Question: Count the number of objects in the diagram.
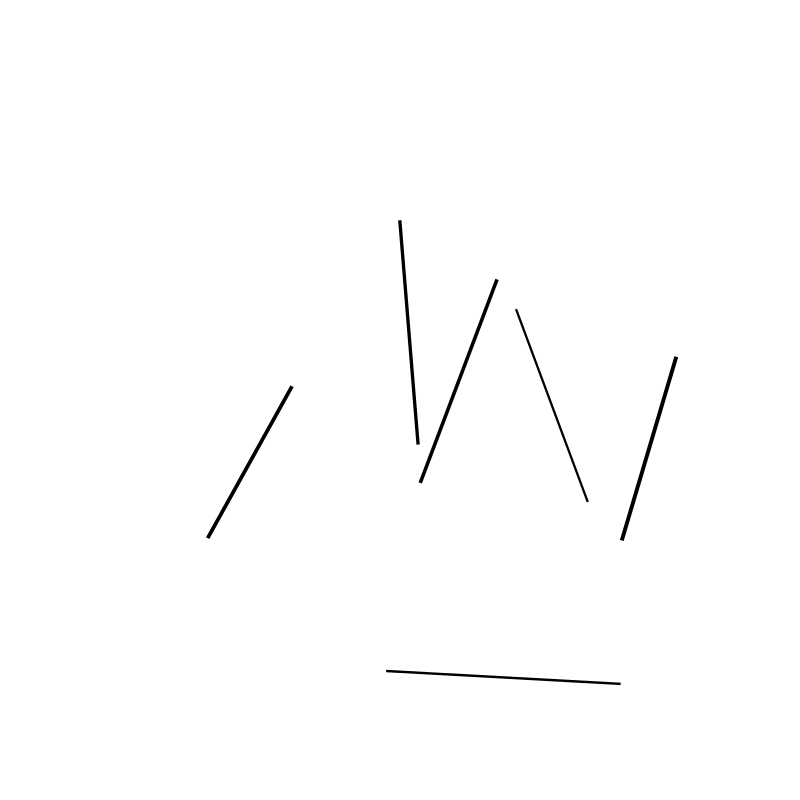
Answer: 6